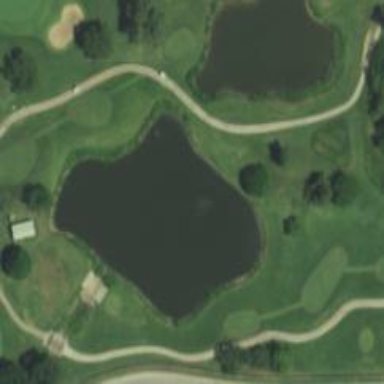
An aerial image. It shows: Water hazard on golf course.